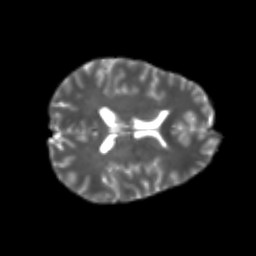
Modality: T2w
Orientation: axial
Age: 24
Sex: male
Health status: healthy
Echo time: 0.074 s